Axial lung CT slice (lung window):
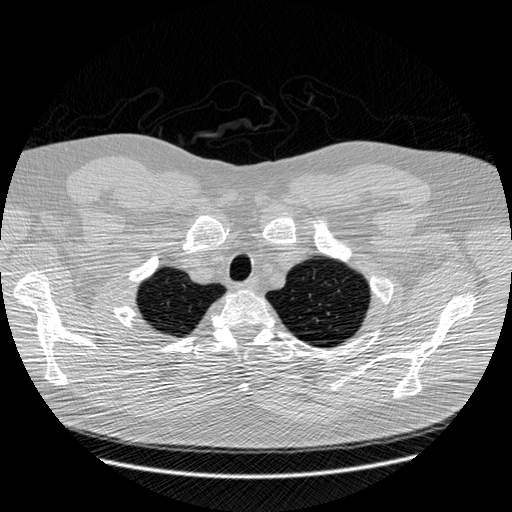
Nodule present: no